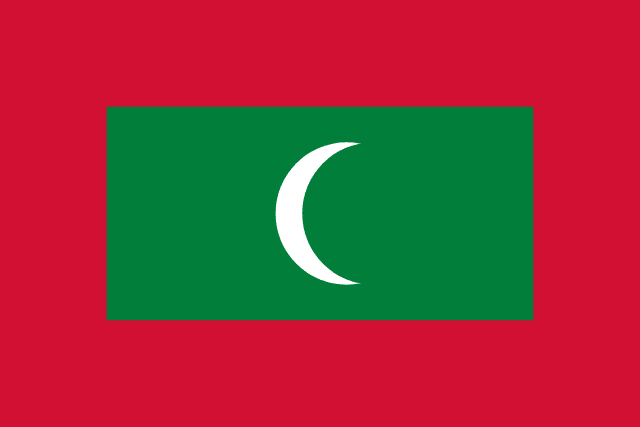
Country: Maldives
Country code: mv